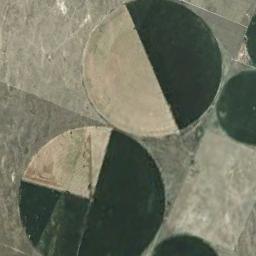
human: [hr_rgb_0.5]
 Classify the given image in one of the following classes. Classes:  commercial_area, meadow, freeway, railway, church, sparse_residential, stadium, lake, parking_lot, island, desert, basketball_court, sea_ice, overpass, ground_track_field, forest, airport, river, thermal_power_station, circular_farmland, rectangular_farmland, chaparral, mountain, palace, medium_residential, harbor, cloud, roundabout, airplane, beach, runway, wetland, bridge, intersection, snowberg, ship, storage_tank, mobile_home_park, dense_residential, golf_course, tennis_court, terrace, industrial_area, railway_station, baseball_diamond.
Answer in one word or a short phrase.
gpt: circular_farmland